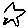
Label: star